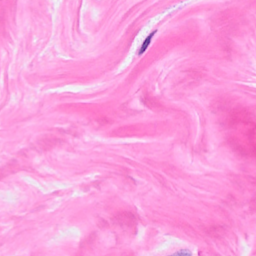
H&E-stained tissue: Breast